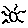
Label: sun